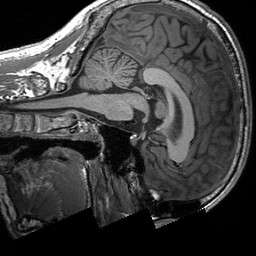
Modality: T1w
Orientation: sagittal
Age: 36
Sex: male
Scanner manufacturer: siemens
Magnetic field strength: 3 T
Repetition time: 2.3 s
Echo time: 0.00233 s